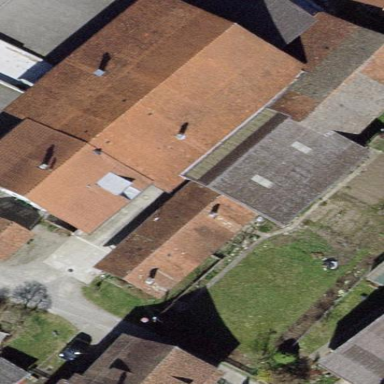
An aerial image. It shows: Gabled roof on farm auxiliary building.